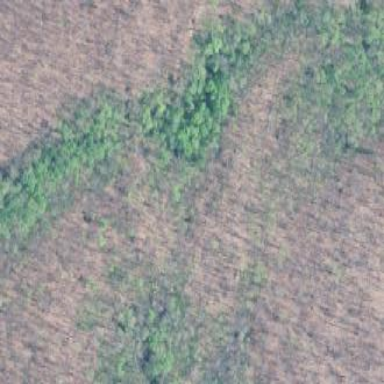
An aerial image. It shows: Mixed leaf woodland.